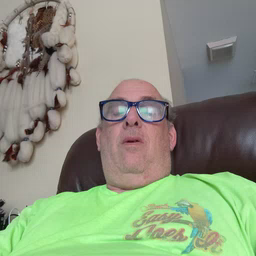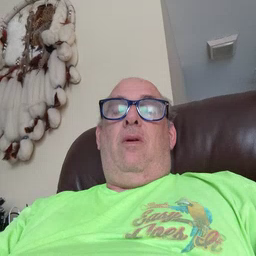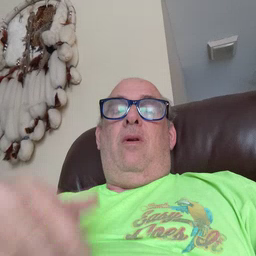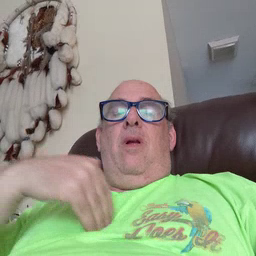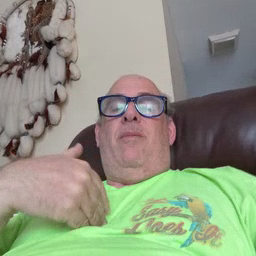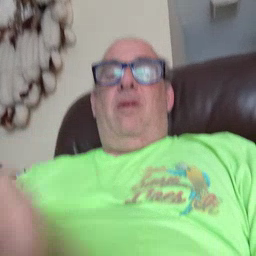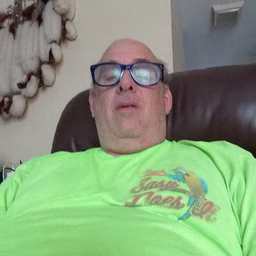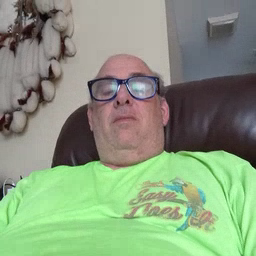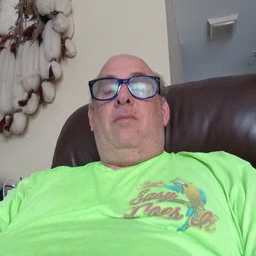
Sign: animal